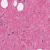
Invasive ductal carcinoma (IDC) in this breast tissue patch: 0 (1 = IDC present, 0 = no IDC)